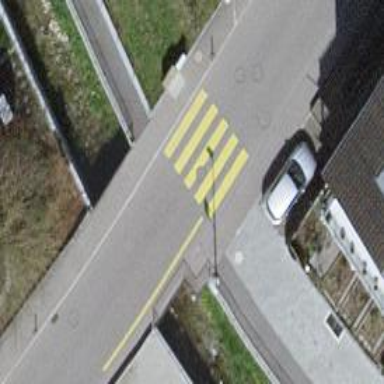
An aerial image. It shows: Footway with zebra crossing.